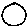
Label: circle